Aerial crown-view tile of a tropical tree (Barro Colorado Island, Panama), acquired 20250124:
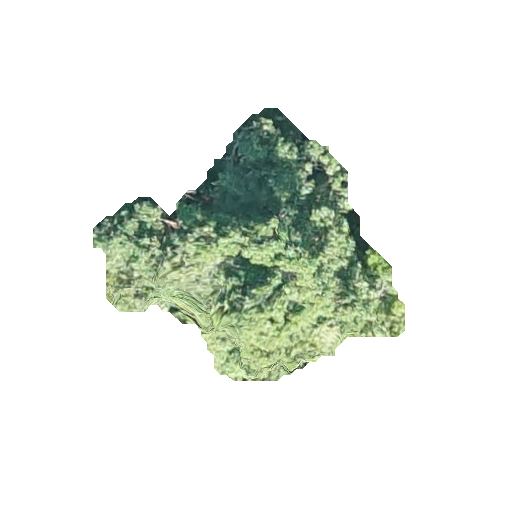
Species: Aspidosperma desmanthum
GBIF accepted scientific name: Aspidosperma desmanthum
Crown area: 72.334 m²